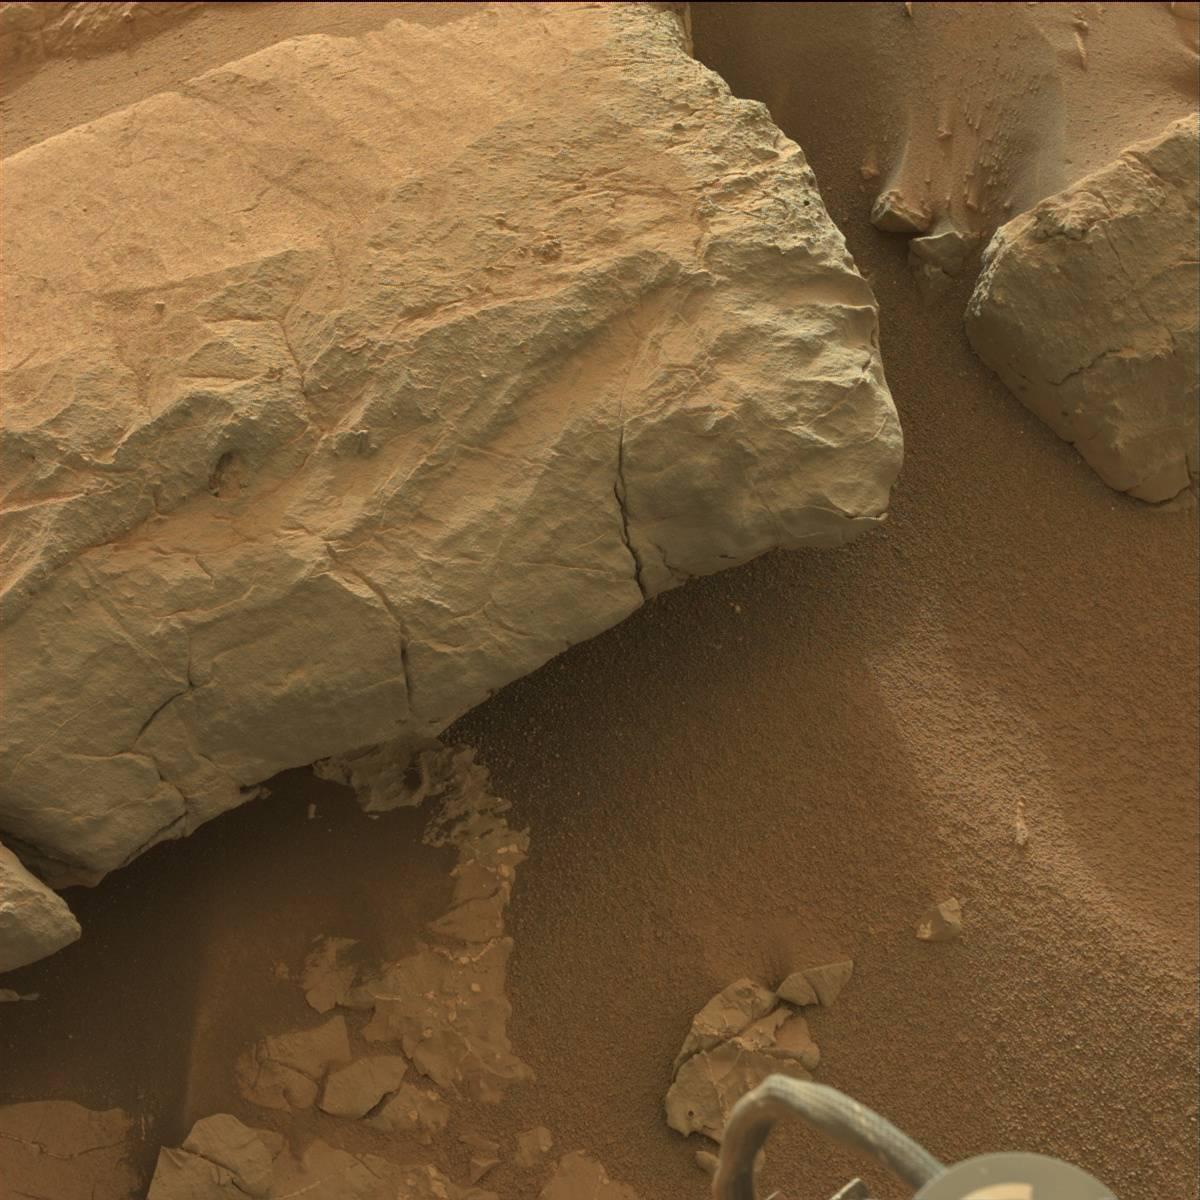
Terrain classes present: Bedrock, Rock, Rover, Sand / Soil